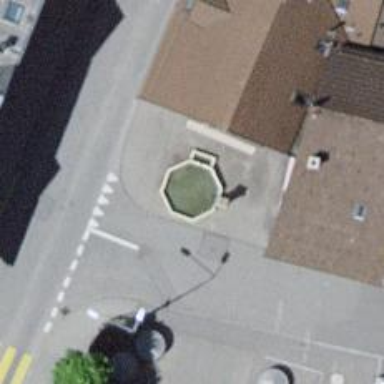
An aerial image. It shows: Drinking water fountain for people to hydrate.